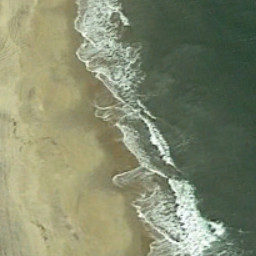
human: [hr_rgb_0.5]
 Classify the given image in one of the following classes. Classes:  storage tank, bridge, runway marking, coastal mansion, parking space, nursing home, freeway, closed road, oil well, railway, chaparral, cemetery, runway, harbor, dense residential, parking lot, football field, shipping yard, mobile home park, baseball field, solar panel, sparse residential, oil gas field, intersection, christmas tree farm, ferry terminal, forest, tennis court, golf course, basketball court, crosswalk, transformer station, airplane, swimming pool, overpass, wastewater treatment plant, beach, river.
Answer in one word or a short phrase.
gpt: beach